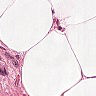
Metastatic tissue present: no